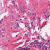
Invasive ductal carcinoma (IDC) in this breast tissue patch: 0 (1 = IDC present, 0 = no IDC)